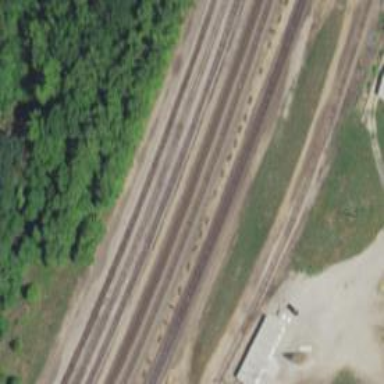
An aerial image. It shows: Railway track.